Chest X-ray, AP view. Patient: 62 years old, sex F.
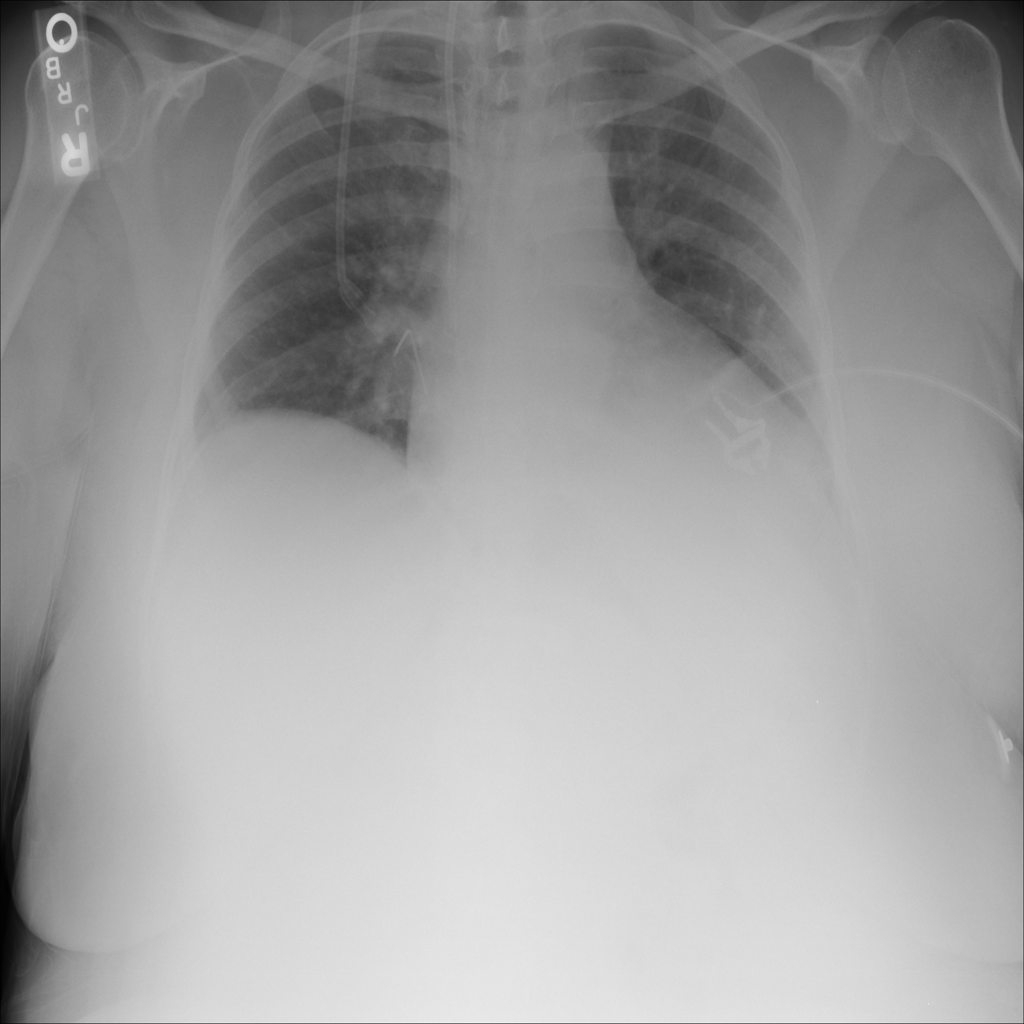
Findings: Cardiomegaly, Infiltration